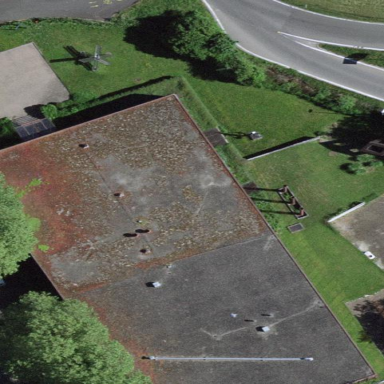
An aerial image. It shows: Industrial building.